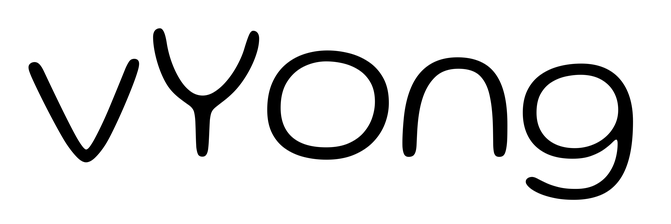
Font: Gluten_ExtraLight